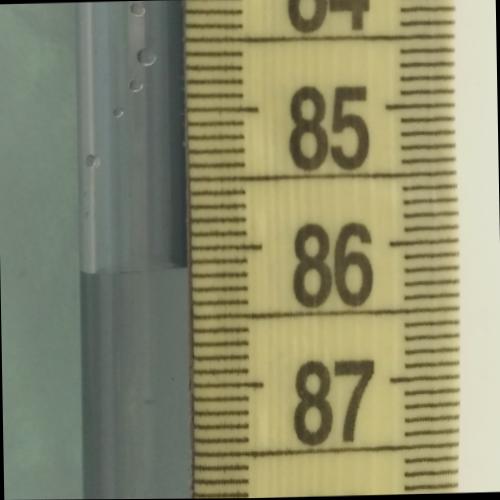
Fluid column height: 86.1 cm